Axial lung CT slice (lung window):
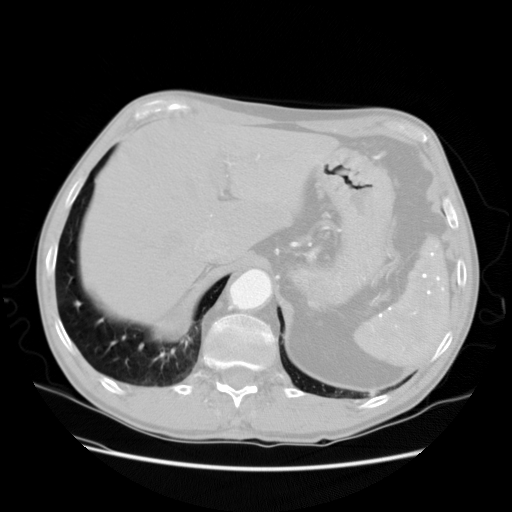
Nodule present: no